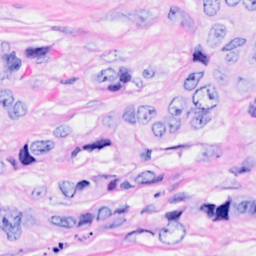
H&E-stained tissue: Breast